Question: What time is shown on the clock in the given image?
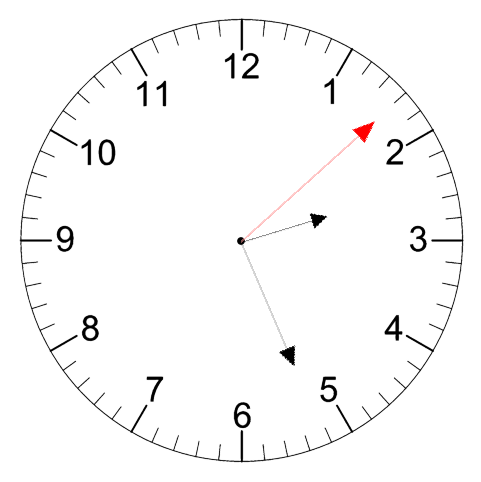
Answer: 02:26:08